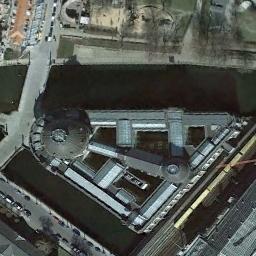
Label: church